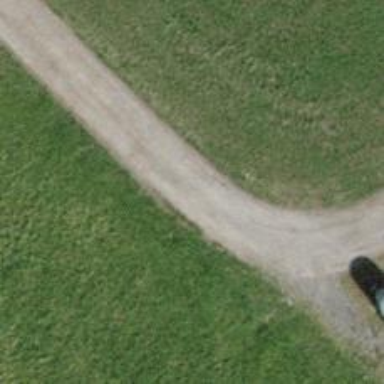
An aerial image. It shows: Compacted track road with grade3 tracktype.